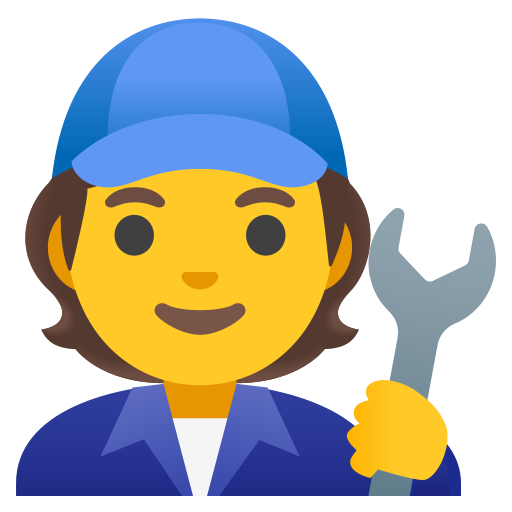
Emoji: 🧑‍🔧